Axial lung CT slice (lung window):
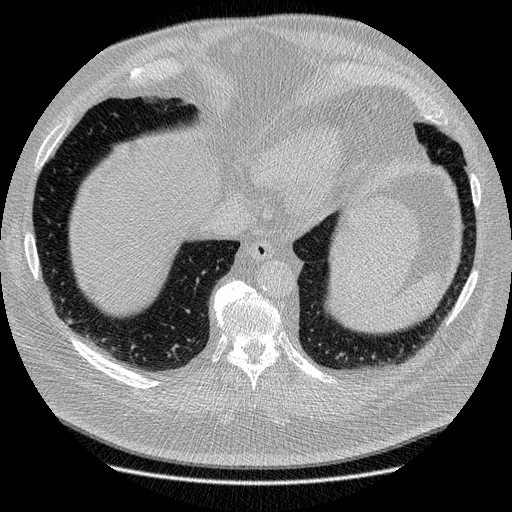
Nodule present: no